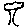
Label: tree